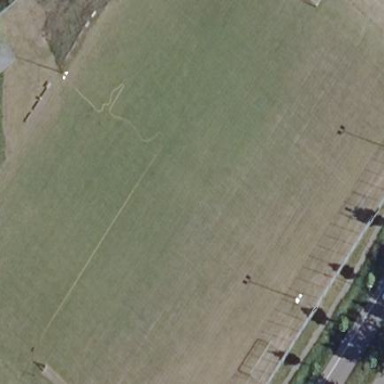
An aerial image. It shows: Soccer pitch for outdoor sports and leisure activities.